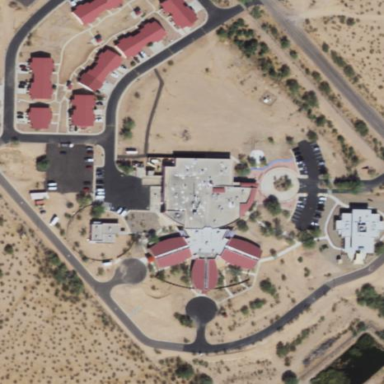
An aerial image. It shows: Nursing home.